Question: Hopefully this makes sense. I will probably just keep mulling this over, until i figure it. I have a table, that is formatted in such as way, that a specific date may have more than one record assigned. Each record is a plant, so the structure of that table looks like the pinkish table in the image below. However when using the Google chart API the data needs to be in the format in the blue table for a line chart. Which I have working.
I am looking to create a graph in the Google chart api similar to the excel graph, using the pink table. Where at one date e.g. '01/02/2003' there are three species recorded 'A,B,C' with values '1,2,3'. I thought possibly using a scatter but that didn't work either.
What ties these together is the 'CenterID' all these records belong to XXX 'CenterID'. Each record with its species has an SheetID that grouped them together for example 'SheetID' = 23, all those species were recorded on the same date.
Looking for suggestions, whether google chart API or php amendments. My PHP is below (I will switch to json_encode eventually).
'''
$sql = "SELECT * FROM userrecords";
$stmt = $conn->prepare($sql);
$stmt->execute();
$data = $stmt->fetchAll();
foreach ($data as $row)
{
$dateArray = explode('-', $row['eventdate']);
$year = $dateArray[0];
$month= $dateArray[1] - 1;
$day= $dateArray[2];
$dataArray[] = "[new Date ($year, $month, $day), {$row['scientificname']}, {$row['category_of_taxom']}]";
'''

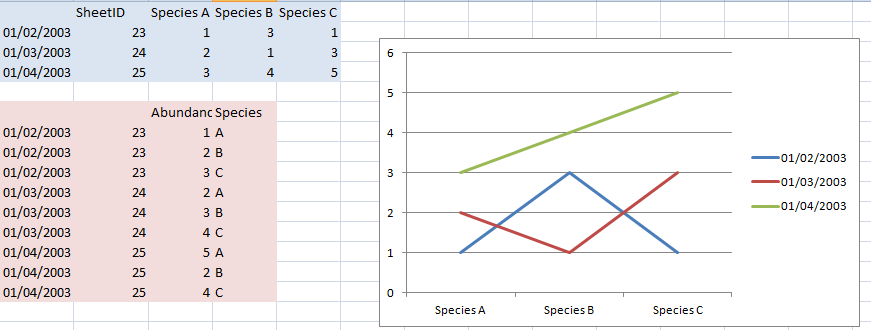
Answer: To get that chart, where the dates are the series instead of the axis values, you need to change the way you are pulling your data. Assuming your database is structured like the pink table, you need to pivot the data on the date column instead of the species column to create a structure like this:
'''
| Species | 01/02/2003 | 01/03/2003 | 01/04/2003 |
|---------|------------|------------|------------|
| A | 1 | 2 | 3 |
| B | 3 | 1 | 4 |
| C | 1 | 3 | 5 |
'''